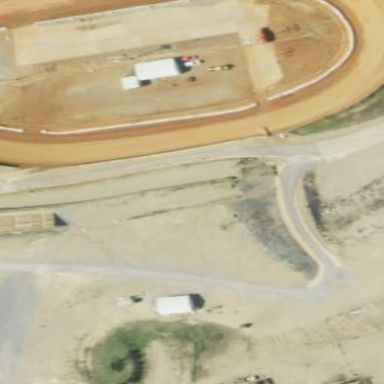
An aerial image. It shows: Motor sport raceway.